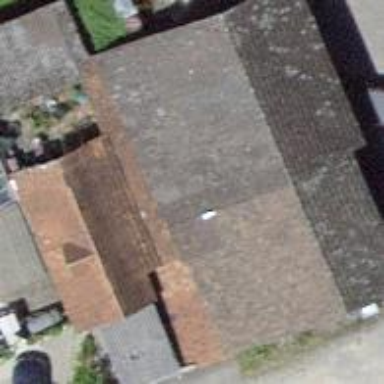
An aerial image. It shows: Rural barn.